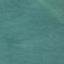
Land use / land cover: SeaLake